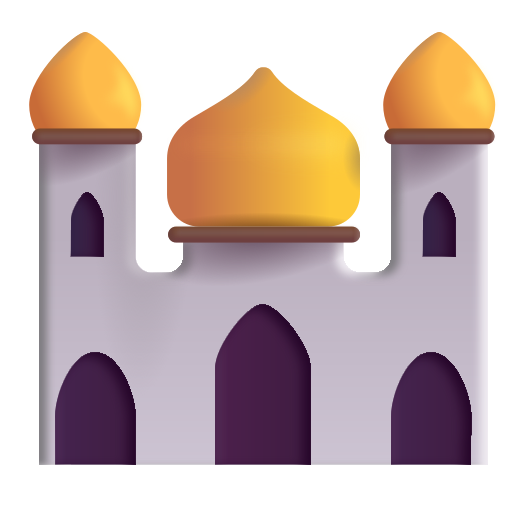
mosque color